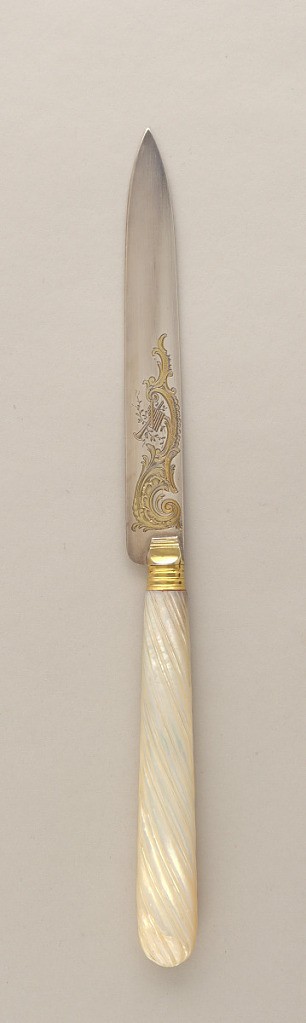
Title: Fruit Knife with Mother-of-Pearl Handle
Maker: François Nicoud, French, active Paris ca. 1875-1890
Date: ca. 1890
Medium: steel, gold plated, silver, mother of pearl
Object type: knife
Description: One of twelve fruit knives. Rectangular blade with pointed tip, surface adorned with engraved scrolling and spiral foliage decoration on lower half. Reverse side of blade devoid of decoration. Banded gold plated ferrule leads to mother of pearl handle, decorated with carved diagonal fluting, slightly widenning to rounded terminal.